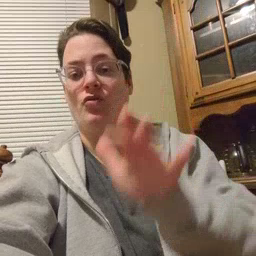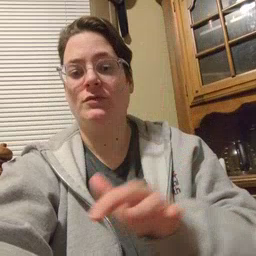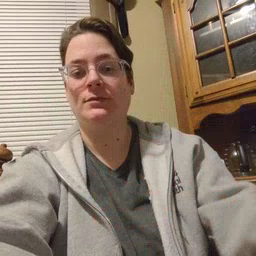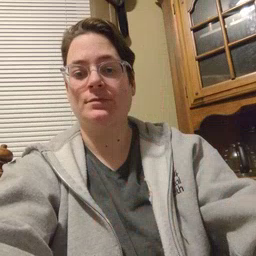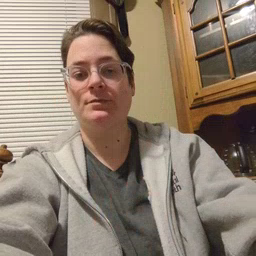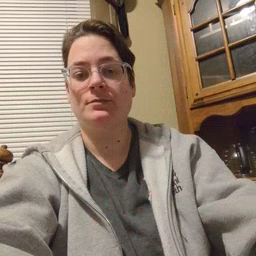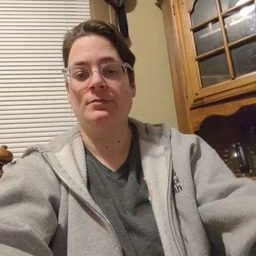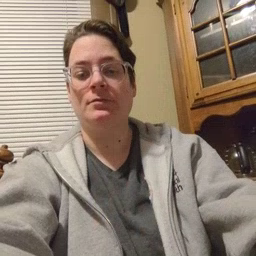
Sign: snow